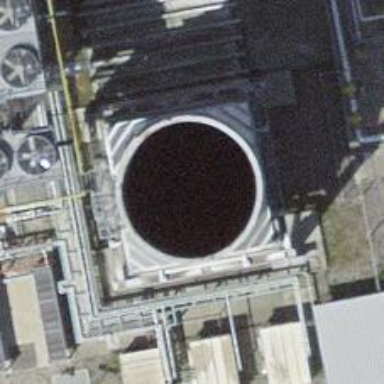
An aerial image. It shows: Chimney that is man-made.